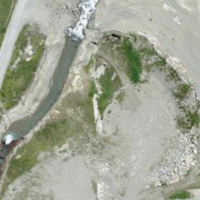
EUNIS habitat code: 26
Species observed at this site:
Parnassia palustris